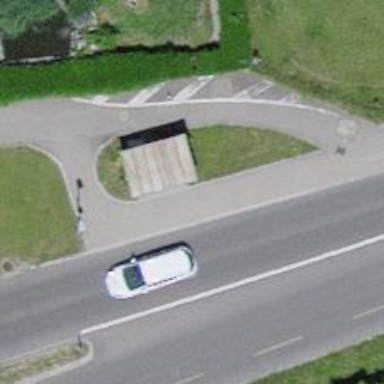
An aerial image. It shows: Bus stop with sheltered platform for public transport.